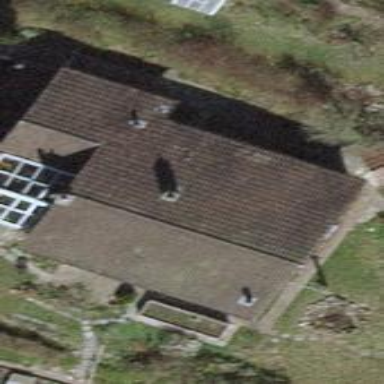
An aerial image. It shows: Building with tiled roof.